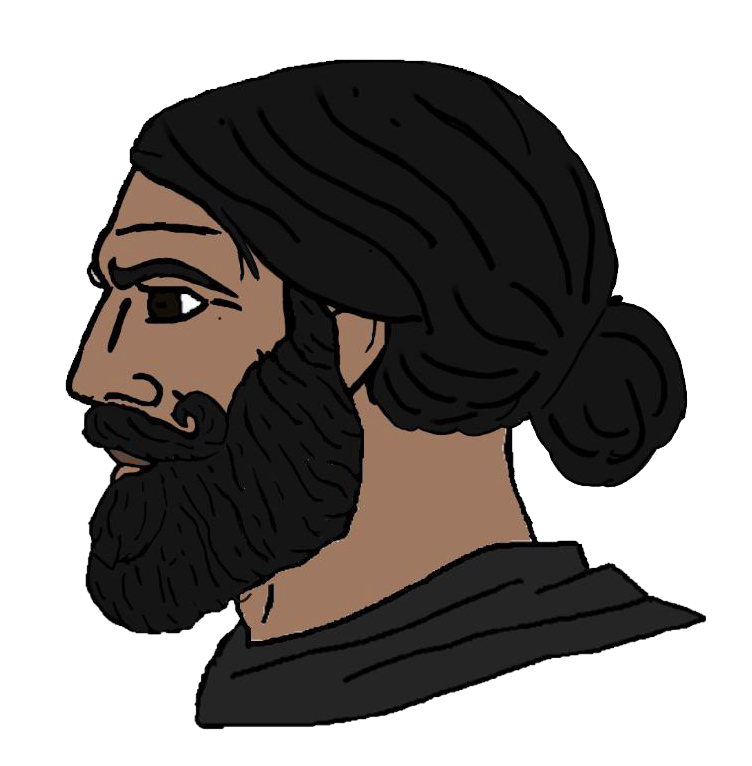
Label: 4_Yes_Chad